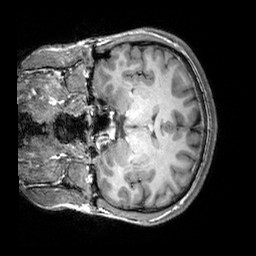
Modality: T1w
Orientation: coronal
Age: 31
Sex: male
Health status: healthy
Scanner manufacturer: siemens
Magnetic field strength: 3 T
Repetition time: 2.3 s
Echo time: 0.00303 s